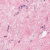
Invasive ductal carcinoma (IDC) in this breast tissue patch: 0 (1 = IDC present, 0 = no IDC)